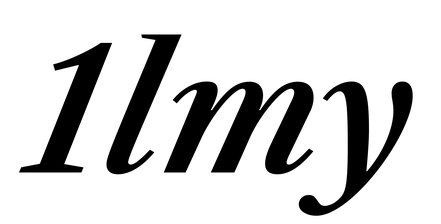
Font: LibreCaslonText-Italic_SemiBold_Italic